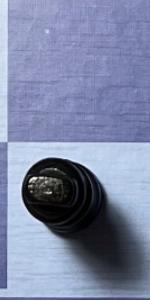
Label: King_Black